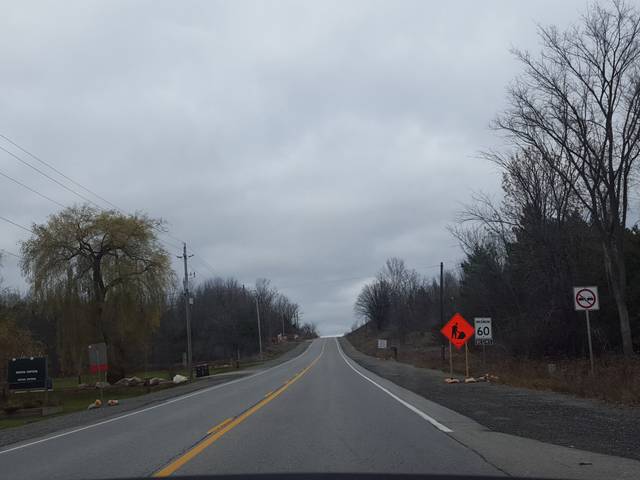
Region: Canada
Coordinates: 43.882, -79.883